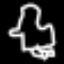
Label: frog